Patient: sex F, age 51
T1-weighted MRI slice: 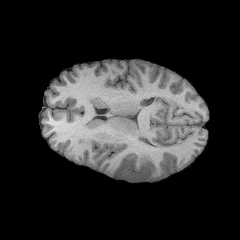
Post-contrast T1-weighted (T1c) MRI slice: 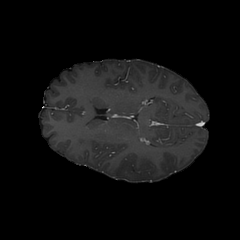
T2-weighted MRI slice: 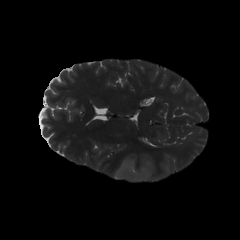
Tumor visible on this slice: yes
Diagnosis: Astrocytoma, IDH-wildtype
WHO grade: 3